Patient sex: F
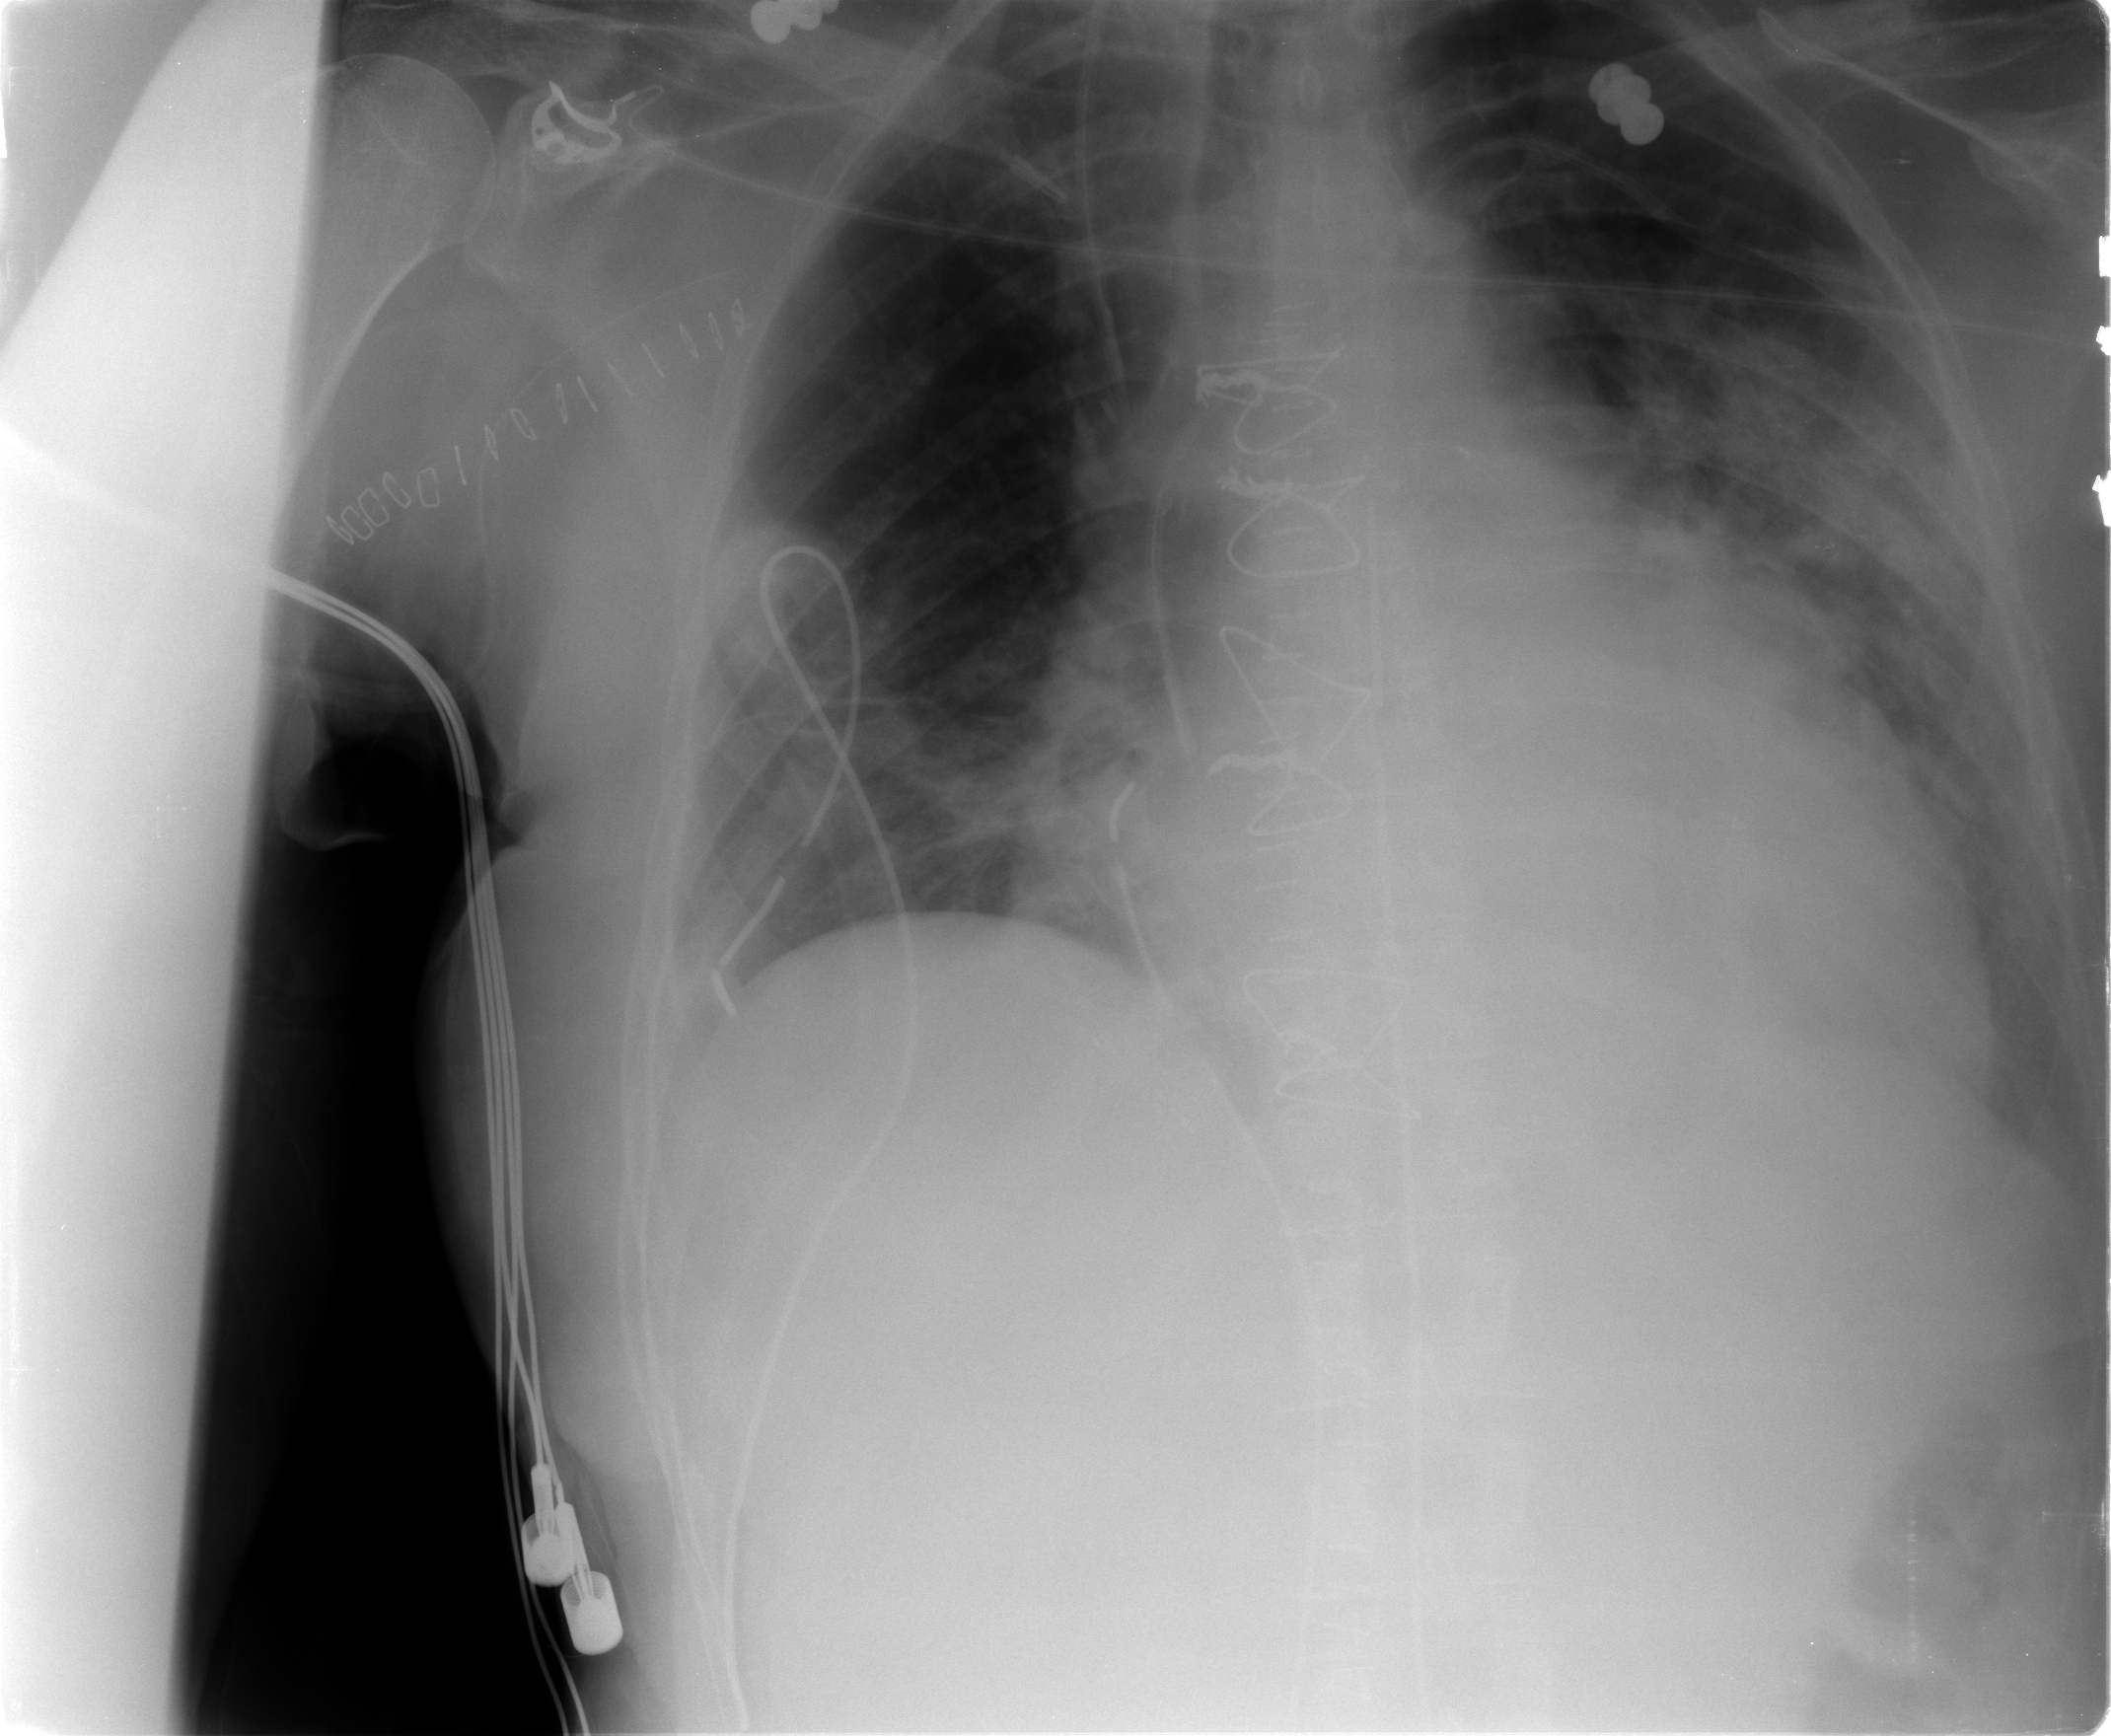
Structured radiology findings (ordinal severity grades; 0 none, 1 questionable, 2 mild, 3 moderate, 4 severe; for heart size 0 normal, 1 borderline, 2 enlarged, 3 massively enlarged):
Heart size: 2
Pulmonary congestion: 2
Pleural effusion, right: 0
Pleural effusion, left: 1
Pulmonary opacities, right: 0
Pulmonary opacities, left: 2
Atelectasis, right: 2
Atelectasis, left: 2